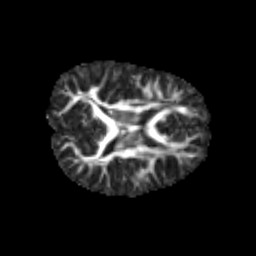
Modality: FA
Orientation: axial
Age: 6
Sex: male
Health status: healthy